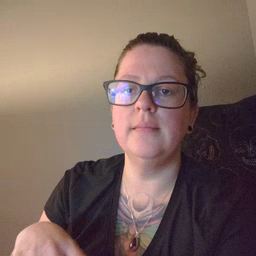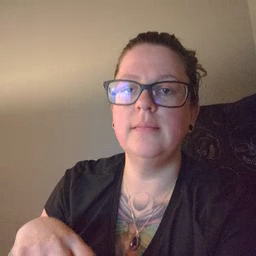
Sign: hot